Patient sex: F
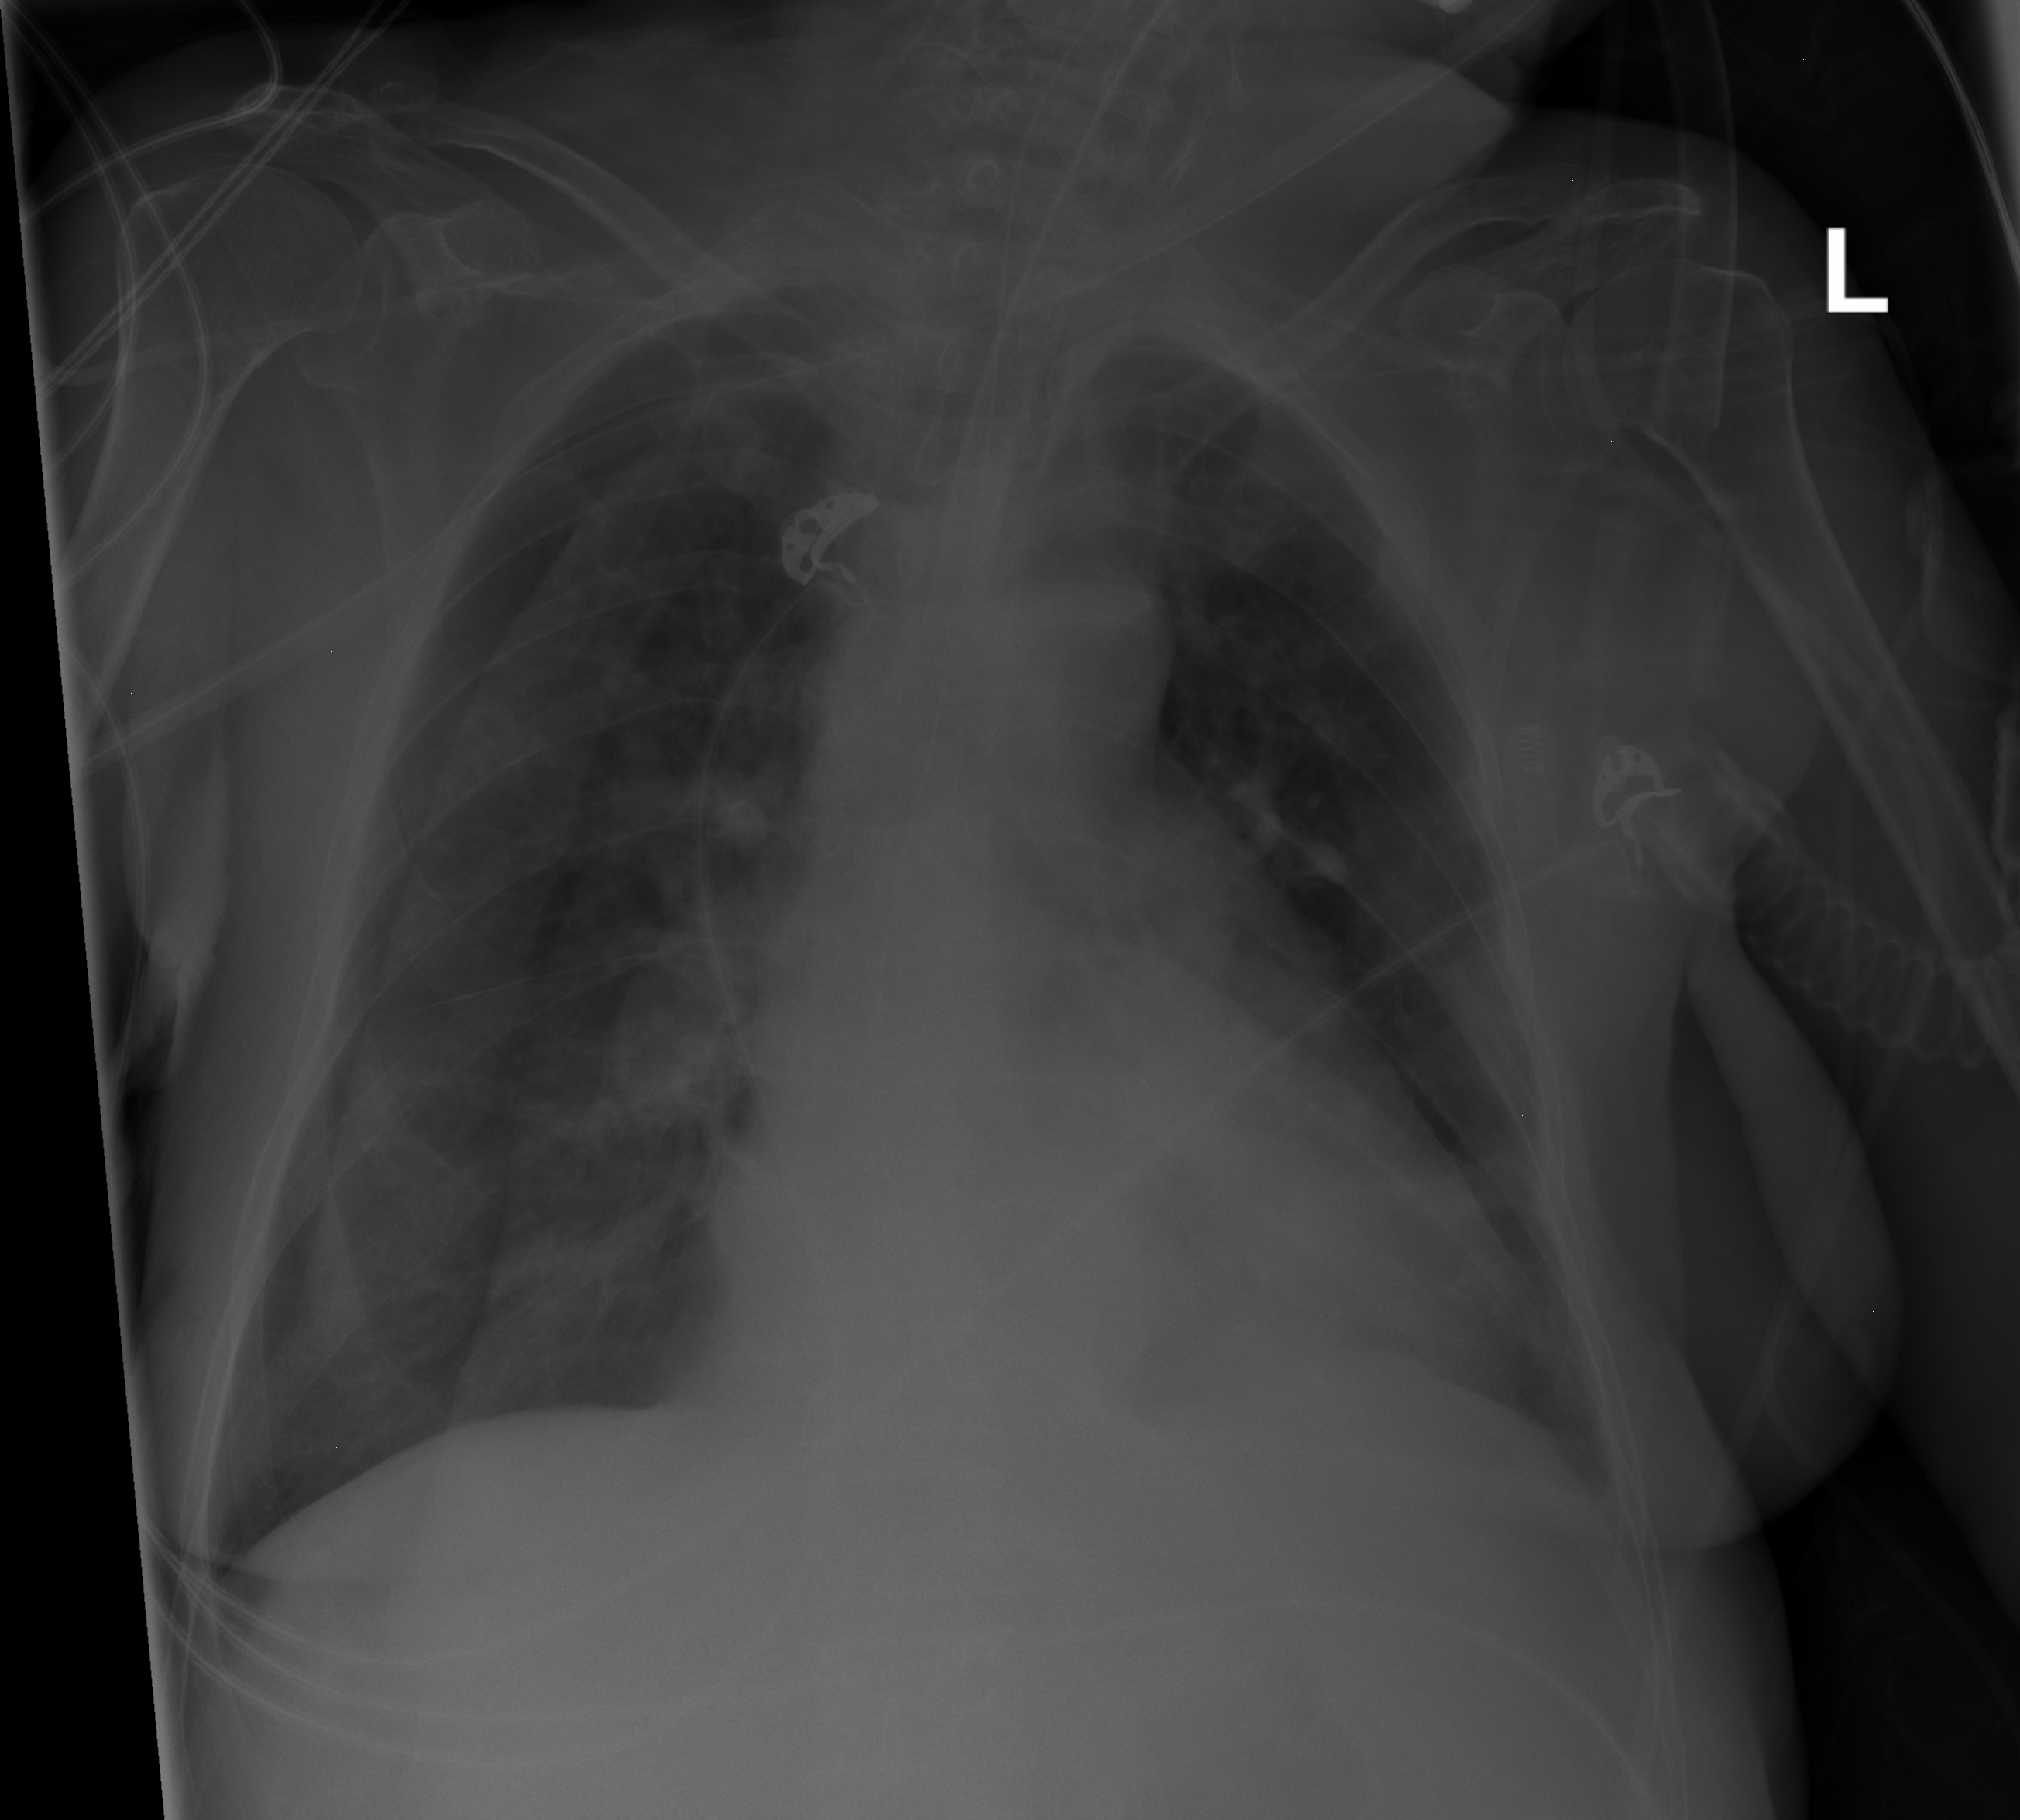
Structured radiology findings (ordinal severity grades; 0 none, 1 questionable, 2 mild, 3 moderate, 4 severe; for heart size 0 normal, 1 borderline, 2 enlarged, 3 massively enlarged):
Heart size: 2
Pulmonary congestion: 0
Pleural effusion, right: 0
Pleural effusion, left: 0
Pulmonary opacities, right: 0
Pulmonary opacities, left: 0
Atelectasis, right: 0
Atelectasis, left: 2